Question: This seems to be a very simple problem but I have searched and I can't find any solution.
I have a Dialog with content, like this one:

And I want to change the color of "Enter Password", the Dialog's title. How can I do it?
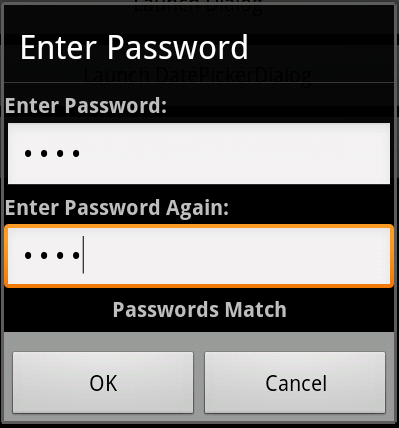
Answer: The method 'setCustomTitle(View customTitleView)' allows you to do that. You need to create a layout to set in this, and in that layout simply set to the TextView the style you want.
This method belongs to <URL>:
'''
LayoutInflater inflater = (LayoutInflater) getSystemService(Context.LAYOUT_INFLATER_SERVICE);
View customTitleView = inflater.inflate(R.layout.custom_title_view, null);
AlertDialog.Builder builder = new AlertDialog.Builder(context)
.setCustomTitle(customTitleView);
'''